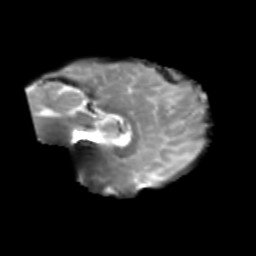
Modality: T2w
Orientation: sagittal
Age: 29
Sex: male
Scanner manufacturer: siemens
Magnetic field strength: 3 T
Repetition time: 1.8 s
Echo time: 0.07 s